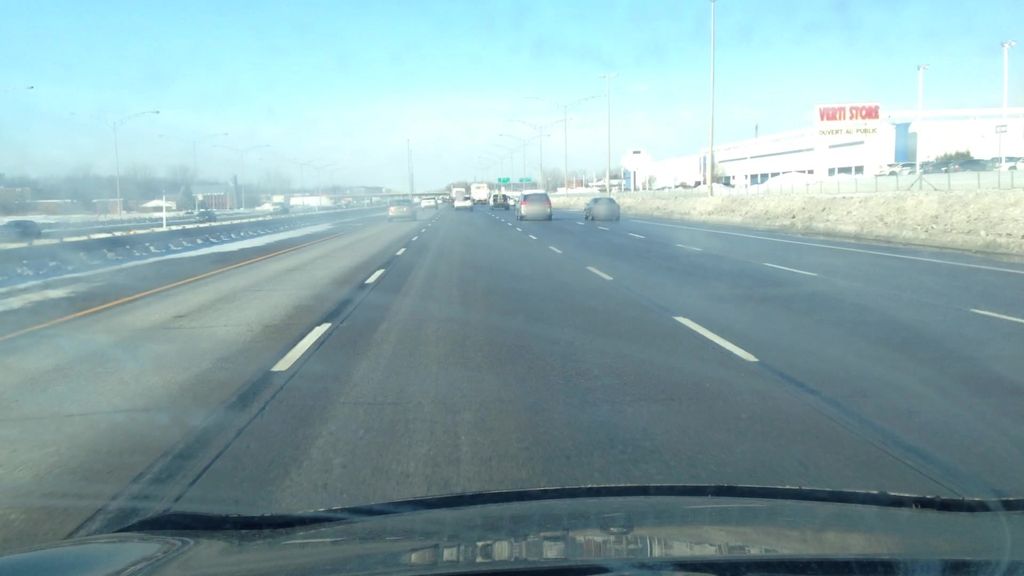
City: montreal